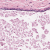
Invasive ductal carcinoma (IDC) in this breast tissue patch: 0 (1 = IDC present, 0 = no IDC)